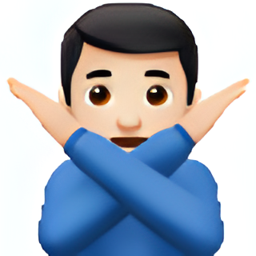
Name: man gesturing not ok type 1 2
Emoji: 🙅🏻‍♂️
Group: People & Body
Sub-group: person-gesture